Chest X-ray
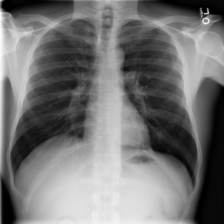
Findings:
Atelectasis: negative
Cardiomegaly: negative
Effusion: negative
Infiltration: negative
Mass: negative
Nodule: negative
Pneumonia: negative
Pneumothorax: negative
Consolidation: negative
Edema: negative
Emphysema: negative
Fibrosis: negative
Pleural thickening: negative
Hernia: negative